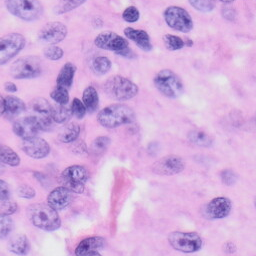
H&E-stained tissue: Skin